Question: I am new for IOS development , and I try to use 'UIcollectionView' to show the photo.
I create a 'xib file' from New file -> 'iOS' -> 'User Interface' -> 'View' , and add a 'Collection View' like the following picture.

But I got the following error log when it crash.
'''
Terminating app due to uncaught exception 'NSInternalInconsistencyException',
reason: '-[UICollectionViewController loadView]
loaded the "AITLocalGridViewController" nib but didn't get a UICollectionView.'
'''
And it seems didn't call 'viewDidLoad'
I have search for some information , some information indicated that I
But I don't understand what it mean.
Could some one help me and teach me what to do ?
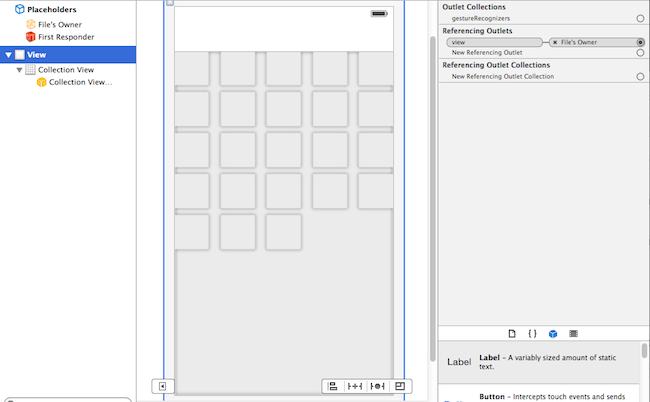
Answer: Make sure that you have connected 'UIcollectionview' 'IBOutlet' with "'collectionview' " that you declared in your program. And also you should make delegate&data source connection(For making this, click on th 'Uicollectionview' in the xib. Select Connection Inspector. Where you can see 'delegate' and 'datasource'.By pressing ctrl button drag and connect it to File's Owner.)